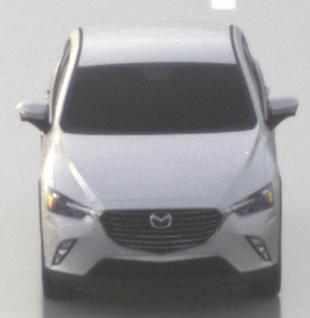
Make: Mazda
Model: CX-3 SKYACTIV-G 120
Detailed model: CX-3 (DK)
Model produced from: 2015/06
Model produced until: 2018/06
Doors: 5
Color: white
Road condition: wet road
Daytime: sunrise or sunset
Contrast: low contrast